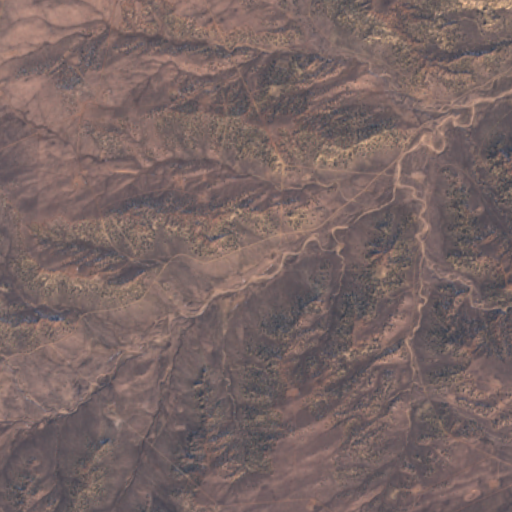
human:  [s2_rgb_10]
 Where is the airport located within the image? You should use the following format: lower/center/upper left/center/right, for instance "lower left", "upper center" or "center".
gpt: There is no airport in the image.